Aerial crown-view tile of a tropical tree (Barro Colorado Island, Panama), acquired 20250512:
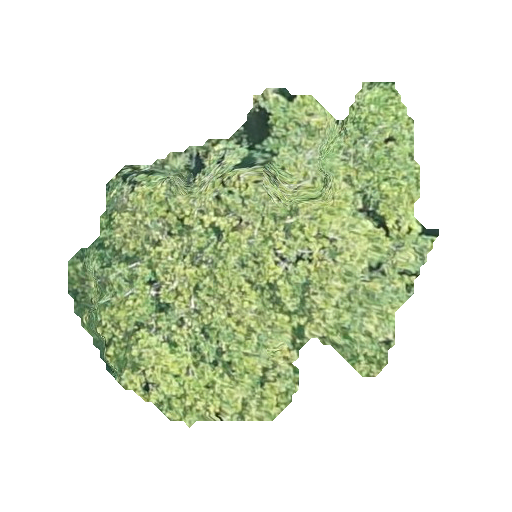
Species: Simarouba amara
GBIF accepted scientific name: Simarouba amara
Crown area: 123.538 m²